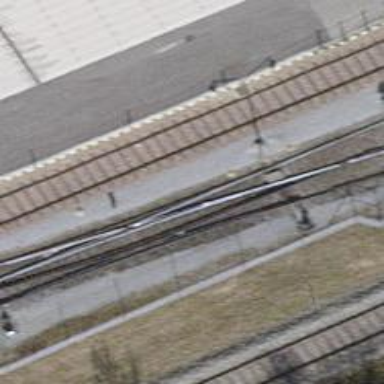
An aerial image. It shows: Railway switch.